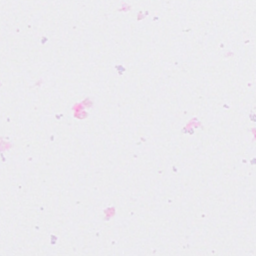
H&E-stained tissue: Breast